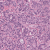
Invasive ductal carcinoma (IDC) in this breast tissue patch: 1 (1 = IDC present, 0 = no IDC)